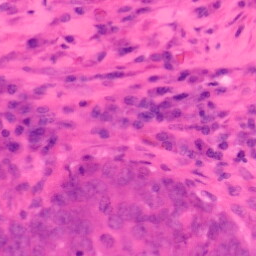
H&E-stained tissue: Colon